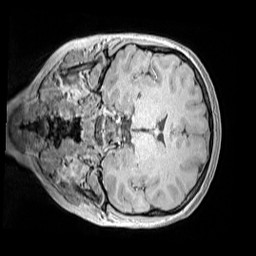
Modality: MP2RAGE
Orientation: coronal
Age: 12
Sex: female
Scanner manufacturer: siemens
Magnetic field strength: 3 T
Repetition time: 4 s
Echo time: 0.00299 s